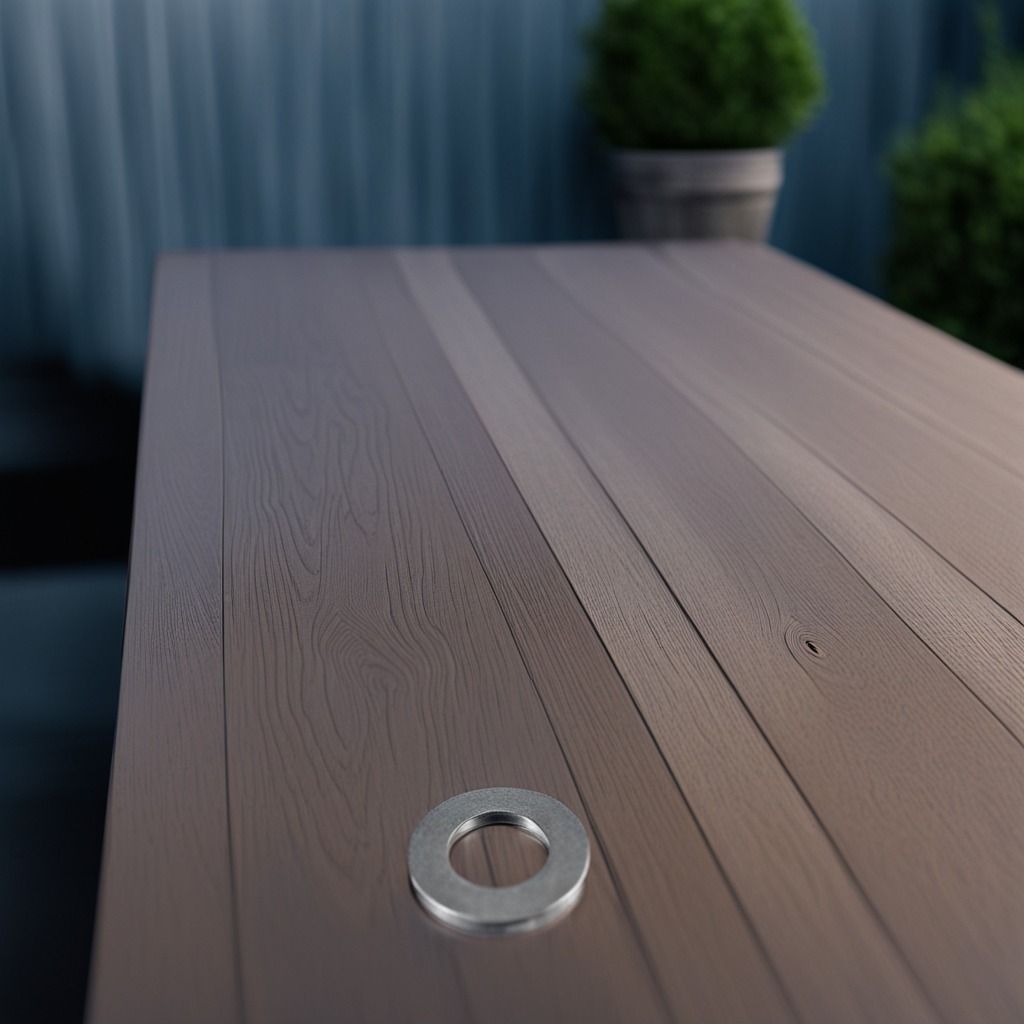
A flat metal washer lies on the old table with faint burn marks in a small garage at twilight.